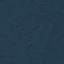
Land use / land cover class: Forest